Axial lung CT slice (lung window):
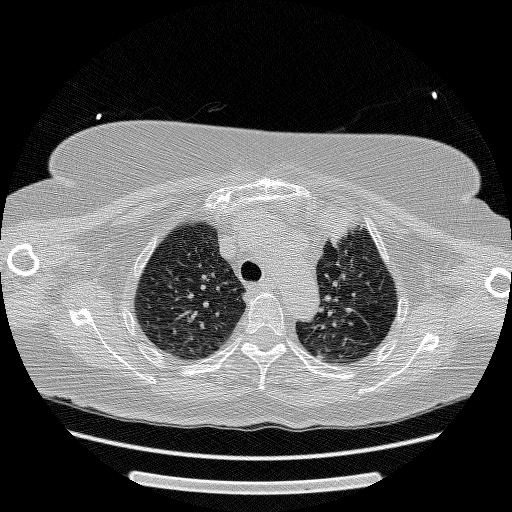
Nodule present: yes
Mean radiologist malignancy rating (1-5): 2